Interaction volume radius: 5 \u00c5
Interaction volume height: 35 \u00c5
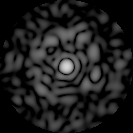
Disorder parameter: 0.8178